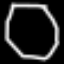
Label: octagon